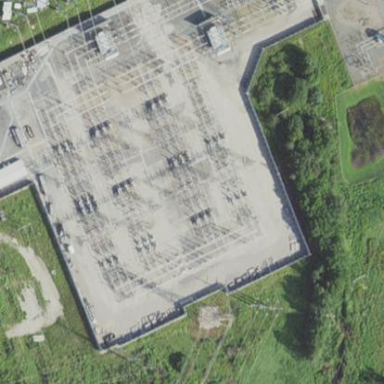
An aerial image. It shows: Outdoor power substation enclosed by fence. The substation operates at the transmission level.